Interaction volume radius: 5 \u00c5
Interaction volume height: 25 \u00c5
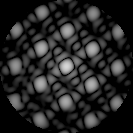
Disorder parameter: 0.09552